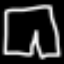
Label: pants